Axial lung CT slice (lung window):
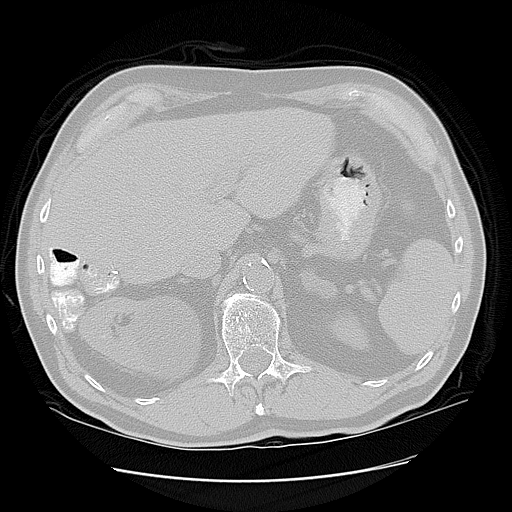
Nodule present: no